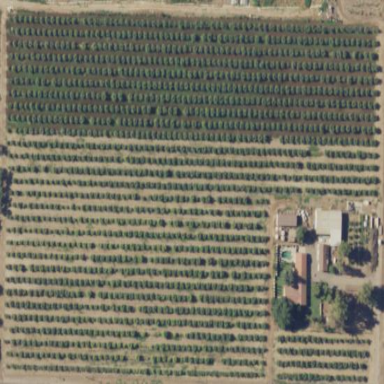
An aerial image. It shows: Orchard.